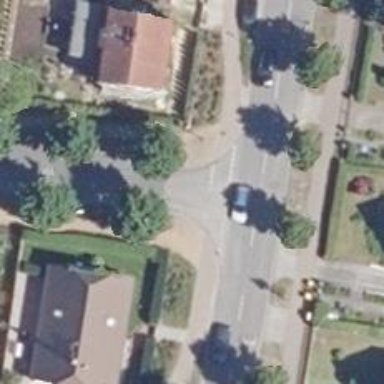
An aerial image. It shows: Road with "give way" sign.